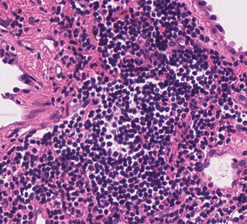
Tumor epithelial tissue: no
Tumor-associated stroma tissue: yes
Normal tissue: no